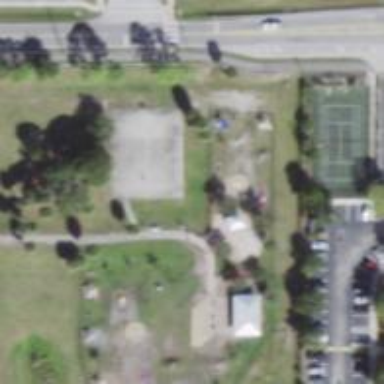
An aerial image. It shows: Dog park for leisure land.